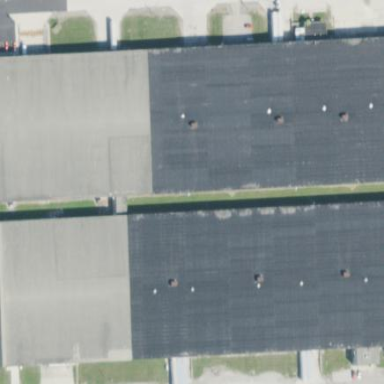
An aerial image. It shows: Warehouse.